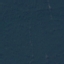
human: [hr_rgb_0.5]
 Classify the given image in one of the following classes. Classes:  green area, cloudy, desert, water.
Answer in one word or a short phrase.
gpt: green area